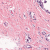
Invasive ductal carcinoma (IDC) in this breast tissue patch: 1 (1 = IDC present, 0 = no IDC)